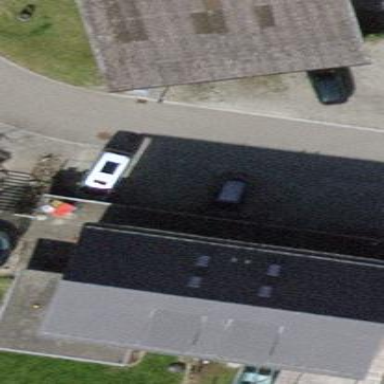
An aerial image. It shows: Semidetached house with gabled roof.